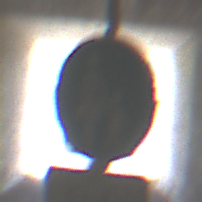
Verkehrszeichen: Gehweg
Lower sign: HinweisDurchVerbaleAngabe2
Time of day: Midday
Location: Roofed (Tunnel)
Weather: NotSpecified
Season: NotSpecified
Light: Natural